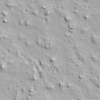
Label: not_dusty